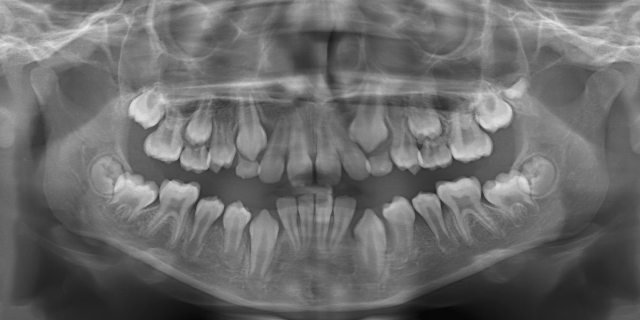
adult